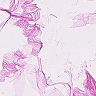
Metastatic tissue present: no